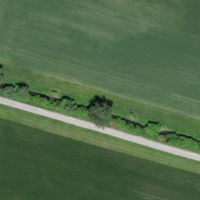
EUNIS habitat code: 52
Species observed at this site:
Symphoricarpos albus